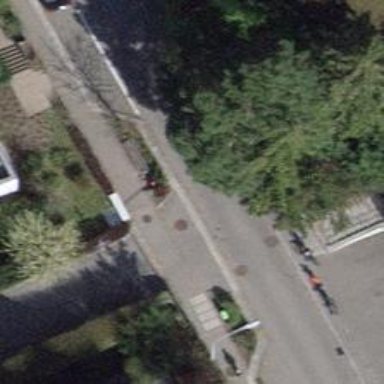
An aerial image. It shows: Brown bench.